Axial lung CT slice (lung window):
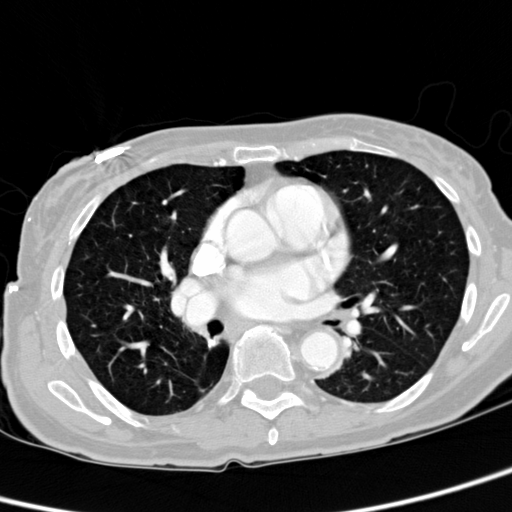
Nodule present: no